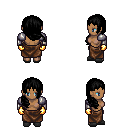
a pixel art fantasy rpg character, female body template, human, dark skin, steel arm armor, robe skirt, black right-swept hairstyle, gold gloves, gray slippers, four views (front, back, left, right), 2x2 character sprite sheet, small pixel art, hard edges, no anti-aliasing